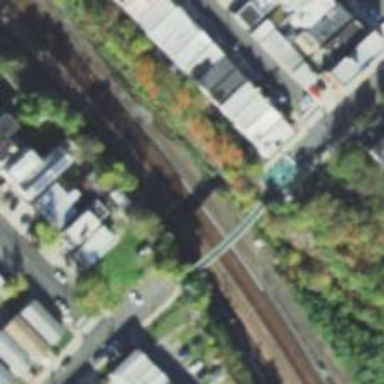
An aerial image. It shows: Electrified rail siding.